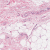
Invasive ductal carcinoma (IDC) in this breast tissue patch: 0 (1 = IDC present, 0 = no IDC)